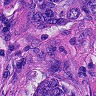
Metastatic tissue present: yes